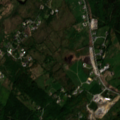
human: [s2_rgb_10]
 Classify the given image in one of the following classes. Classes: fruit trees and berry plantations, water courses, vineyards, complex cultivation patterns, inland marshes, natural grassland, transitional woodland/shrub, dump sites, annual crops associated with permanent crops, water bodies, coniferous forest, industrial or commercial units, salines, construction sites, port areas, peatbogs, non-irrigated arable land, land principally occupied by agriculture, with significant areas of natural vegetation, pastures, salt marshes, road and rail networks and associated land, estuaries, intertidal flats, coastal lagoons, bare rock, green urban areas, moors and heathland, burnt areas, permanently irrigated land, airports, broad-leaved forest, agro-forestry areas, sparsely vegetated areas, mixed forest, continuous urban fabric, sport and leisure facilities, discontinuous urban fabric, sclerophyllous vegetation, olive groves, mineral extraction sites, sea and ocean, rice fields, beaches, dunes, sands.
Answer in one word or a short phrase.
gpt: land principally occupied by agriculture, with significant areas of natural vegetation, broad-leaved forest